Question: not sure how to get around this one. Anyways so I am working on a WP blog <URL>
However every post I make the url is not athenasweb, but instead 1and1's default URL before the domain name was switched over:
<URL>
This is really annoying especially when linking to new posts, anyway to change this in wordpress?
Example this: <URL>
Should be <URL>

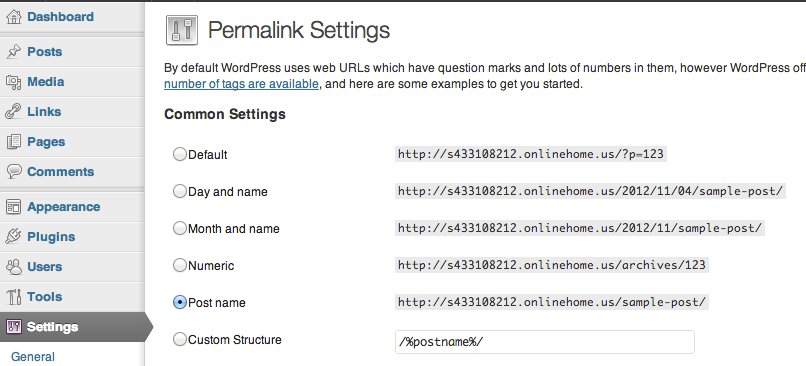
Answer: Go to general settings and make sure the wordpress address and site address match what you want it to be.